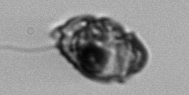
Label: Proterythropsis